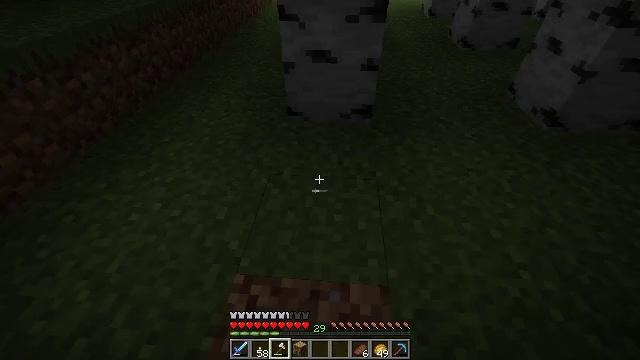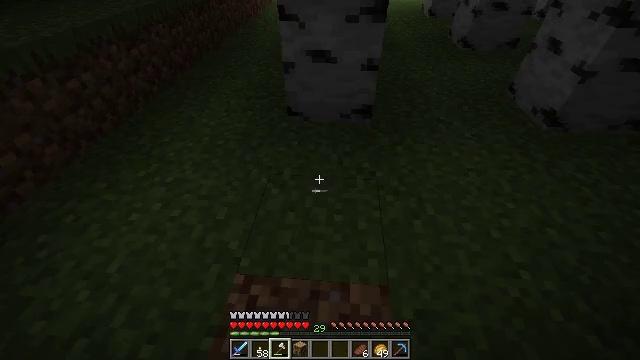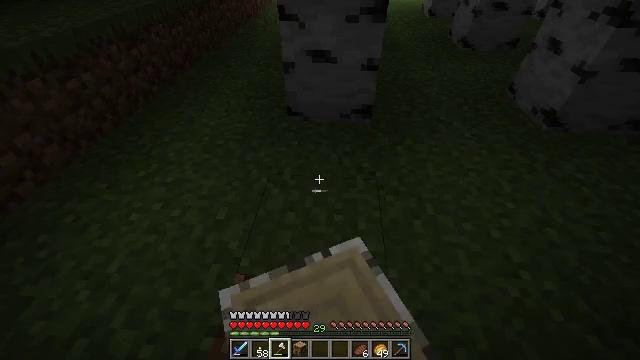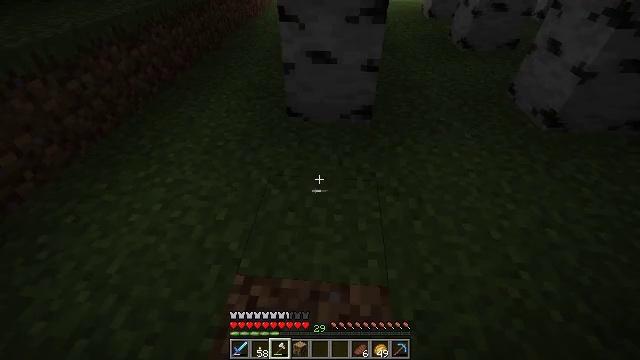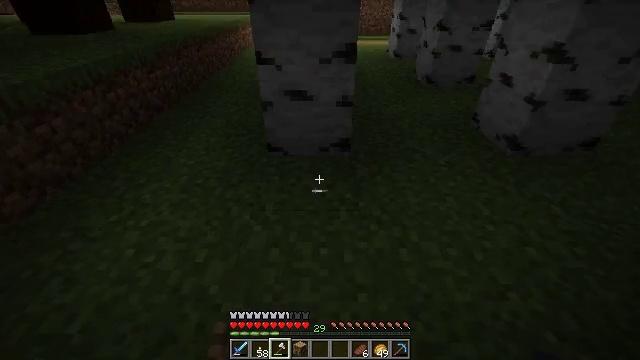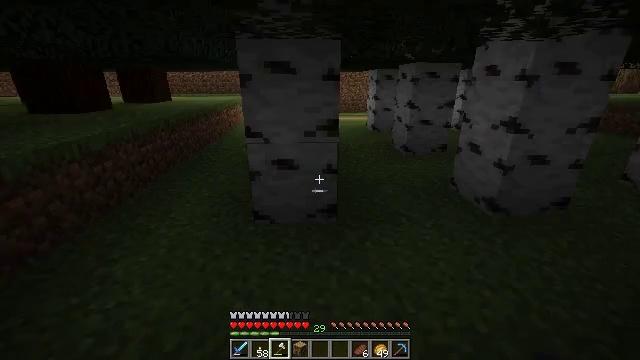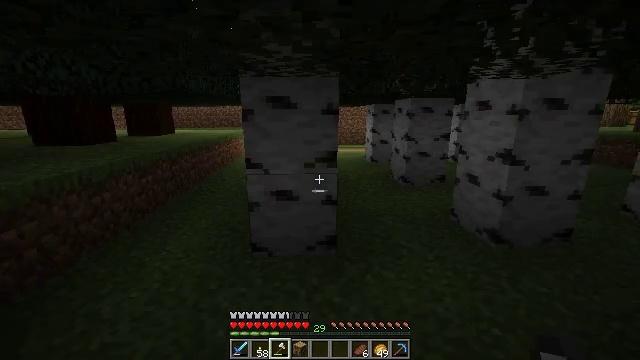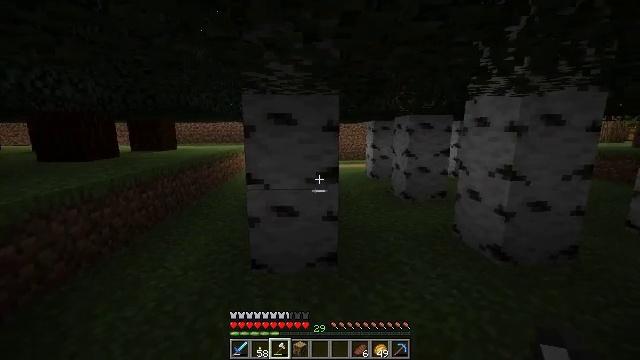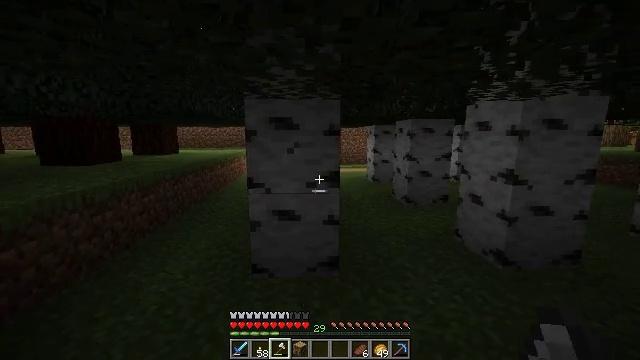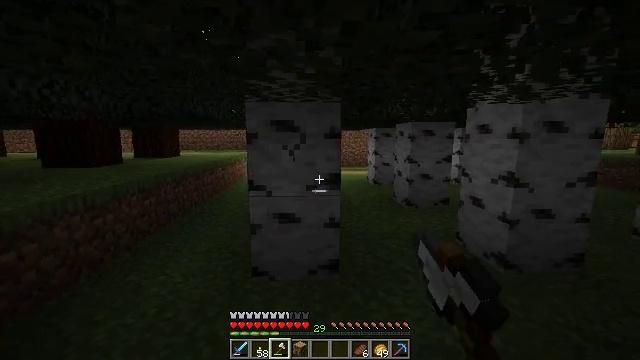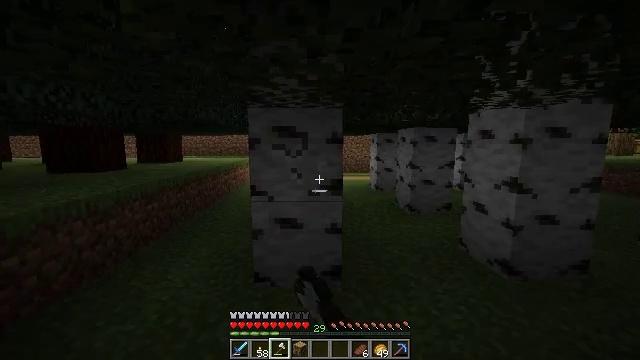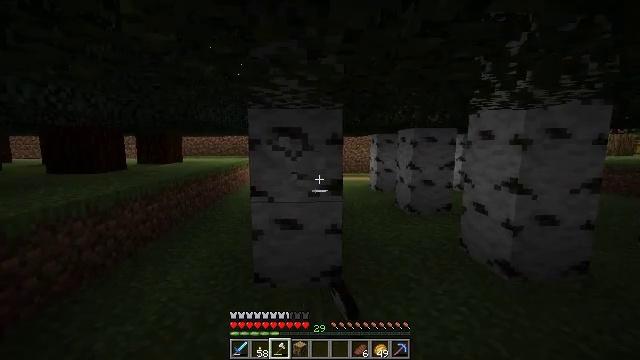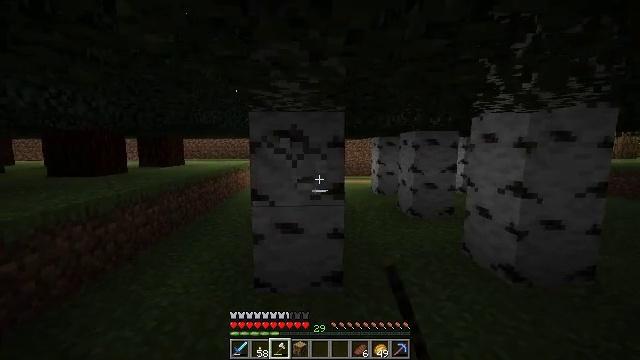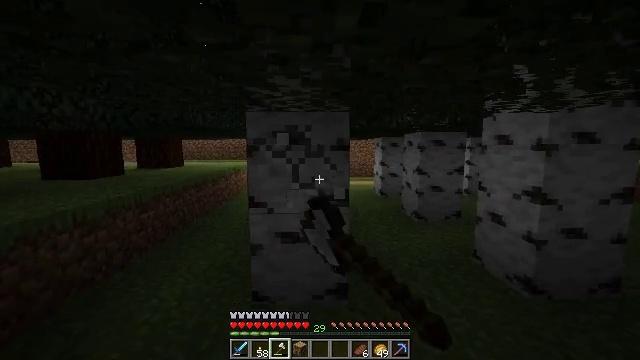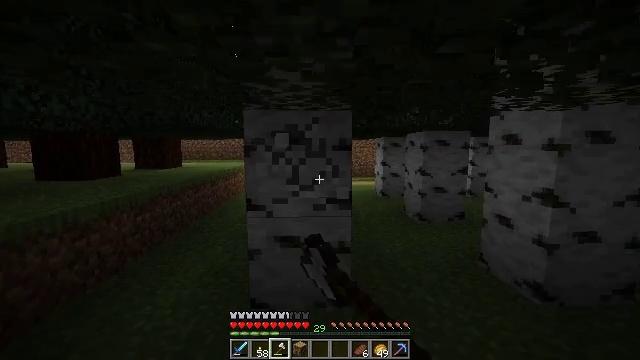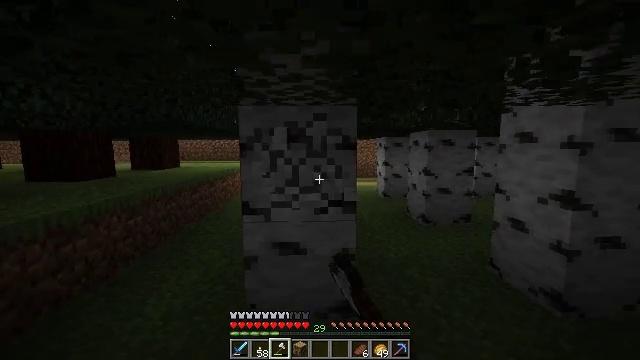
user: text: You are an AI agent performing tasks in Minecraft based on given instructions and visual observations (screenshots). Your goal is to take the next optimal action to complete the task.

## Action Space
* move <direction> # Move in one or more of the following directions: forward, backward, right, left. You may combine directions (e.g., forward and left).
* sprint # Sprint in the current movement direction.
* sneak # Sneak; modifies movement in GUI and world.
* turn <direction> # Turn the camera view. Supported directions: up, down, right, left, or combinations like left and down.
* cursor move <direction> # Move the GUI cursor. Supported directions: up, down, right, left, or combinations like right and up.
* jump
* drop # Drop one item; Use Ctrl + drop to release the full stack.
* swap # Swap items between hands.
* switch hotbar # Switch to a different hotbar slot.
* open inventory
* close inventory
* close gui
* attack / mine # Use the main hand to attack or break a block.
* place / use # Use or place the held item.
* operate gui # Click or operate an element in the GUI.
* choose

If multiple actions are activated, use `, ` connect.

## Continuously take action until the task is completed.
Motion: motion action
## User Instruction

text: Break the birch log in the forest.
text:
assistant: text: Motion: no_op
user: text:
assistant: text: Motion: no_op
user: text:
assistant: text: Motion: no_op
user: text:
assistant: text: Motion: turn right and up
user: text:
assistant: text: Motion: turn right and up
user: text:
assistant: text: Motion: turn up
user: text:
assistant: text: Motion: turn up
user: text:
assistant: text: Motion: attack / mine
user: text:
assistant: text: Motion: attack / mine
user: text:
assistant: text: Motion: turn up, attack / mine
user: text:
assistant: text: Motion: attack / mine
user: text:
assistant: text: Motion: move forward, attack / mine
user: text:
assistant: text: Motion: move forward, attack / mine
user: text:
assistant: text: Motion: move forward, attack / mine
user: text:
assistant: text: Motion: move forward, attack / mine
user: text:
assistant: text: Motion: move forward, attack / mine
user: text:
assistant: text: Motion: move forward, attack / mine
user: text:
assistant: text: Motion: attack / mine
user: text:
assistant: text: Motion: attack / mine
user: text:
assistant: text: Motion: attack / mine
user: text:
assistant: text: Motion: attack / mine
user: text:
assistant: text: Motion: turn left and down, attack / mine
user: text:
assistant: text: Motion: turn left and down, attack / mine
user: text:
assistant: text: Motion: turn left and down, attack / mine
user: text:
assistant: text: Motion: turn down, attack / mine
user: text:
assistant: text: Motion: attack / mine
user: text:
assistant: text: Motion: attack / mine
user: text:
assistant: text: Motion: attack / mine
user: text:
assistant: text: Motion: attack / mine
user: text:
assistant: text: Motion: attack / mine